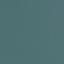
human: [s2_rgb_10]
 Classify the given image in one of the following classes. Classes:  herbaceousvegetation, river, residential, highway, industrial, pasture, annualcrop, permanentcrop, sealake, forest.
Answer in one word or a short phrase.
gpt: SeaLake